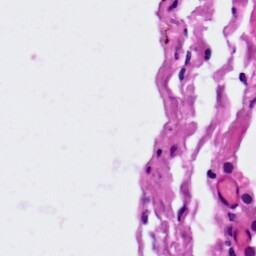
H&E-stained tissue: Lung